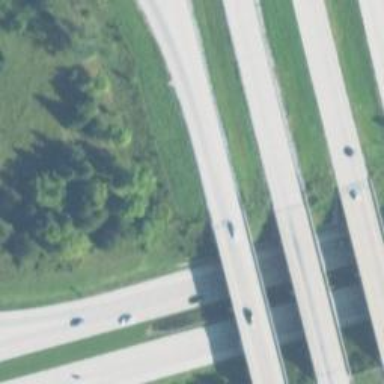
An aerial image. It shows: Asphalt motorway link.